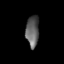
Tissue: skin
Cell type: Others
Senescence score: 0.803
Nuclear area (px): 398
Mean DAPI intensity: 94.874